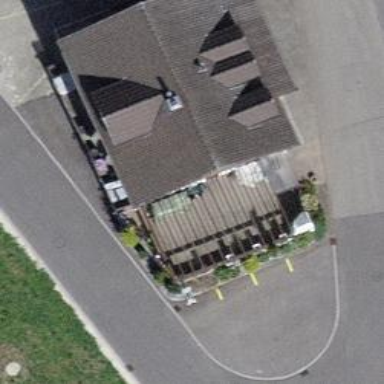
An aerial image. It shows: Restaurant.